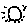
Label: sun